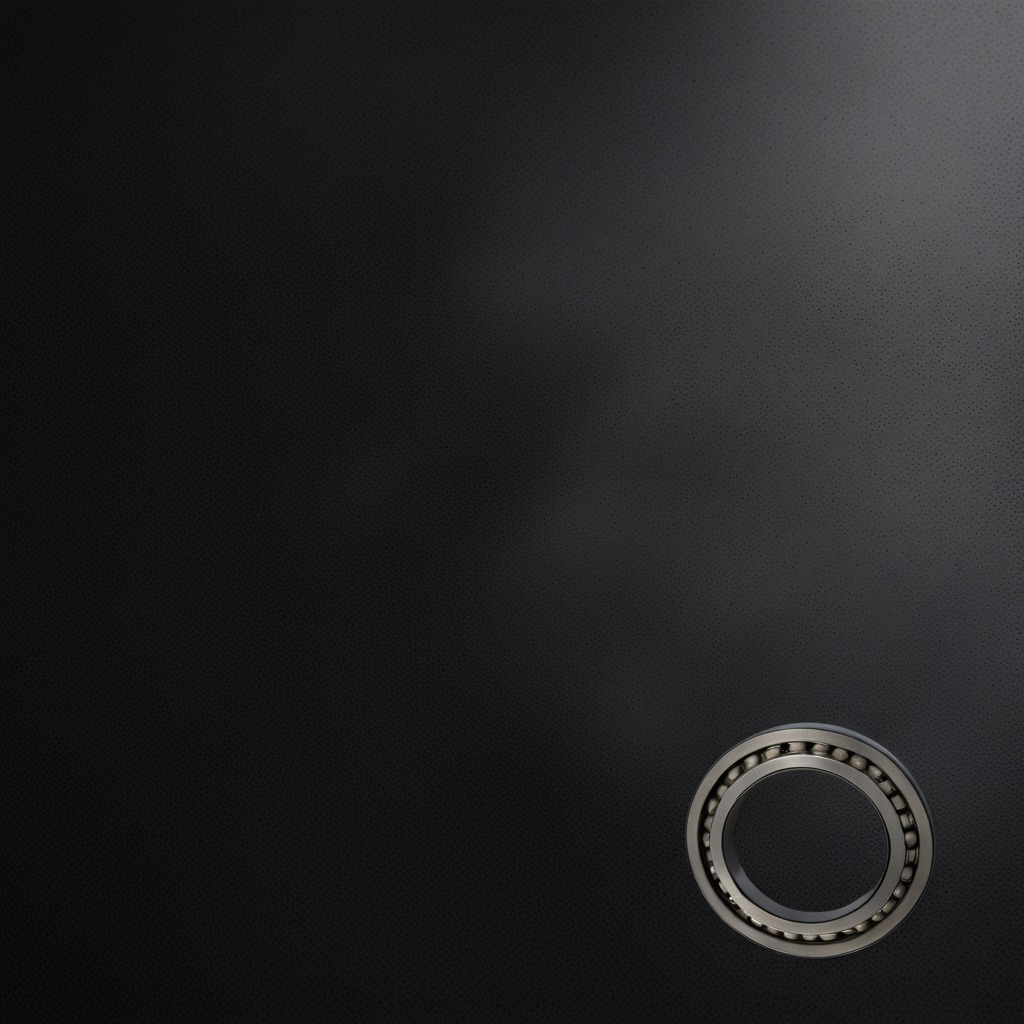
A metal ball bearing is lying on the clean granite tabletop covered with a black rubber mat inside a workshop at night dim ambient light soft shadows worn but beneath the mat